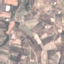
Land use / land cover: PermanentCrop